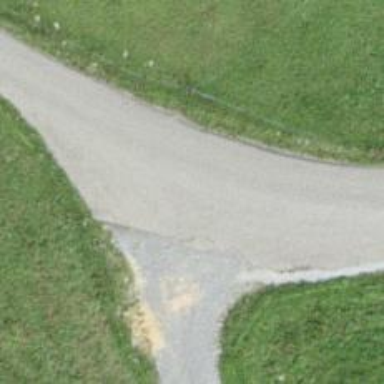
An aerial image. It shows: Asphalt service road with grade 1 tracktype.